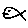
Label: fish